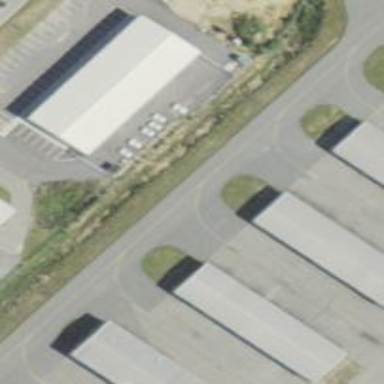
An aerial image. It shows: View of taxiway at the airport.